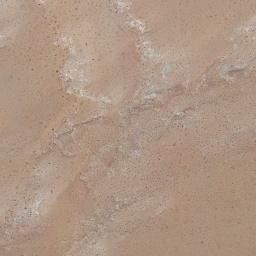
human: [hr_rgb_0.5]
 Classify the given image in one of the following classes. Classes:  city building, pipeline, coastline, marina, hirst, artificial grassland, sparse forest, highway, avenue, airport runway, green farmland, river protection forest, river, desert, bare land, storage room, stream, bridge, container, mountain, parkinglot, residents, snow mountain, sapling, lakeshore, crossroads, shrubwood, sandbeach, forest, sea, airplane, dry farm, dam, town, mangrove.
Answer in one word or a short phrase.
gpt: bare land